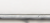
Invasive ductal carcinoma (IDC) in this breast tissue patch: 0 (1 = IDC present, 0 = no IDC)